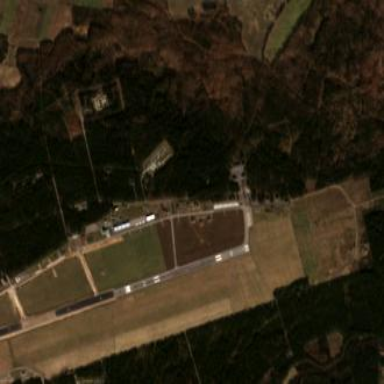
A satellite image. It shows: Military airfield located within larger aerodrome area.